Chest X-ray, PA view. Patient: 21 years old, sex F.
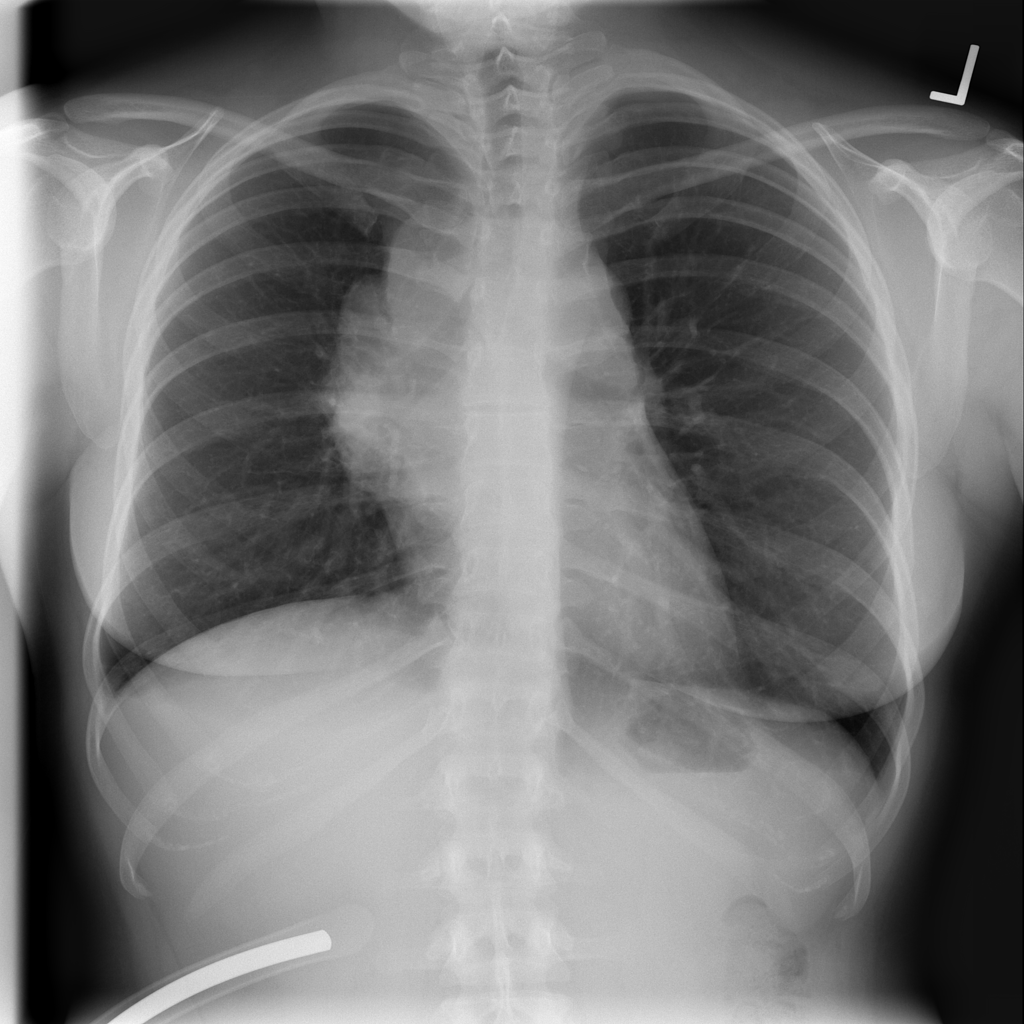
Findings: No Finding